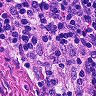
Metastatic tissue present: no